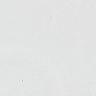
Metastatic tissue present: no